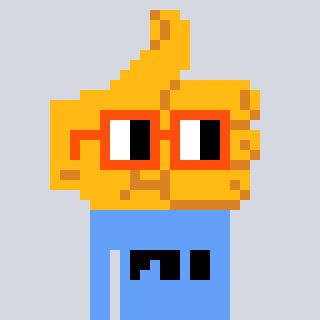
a pixel art character with square orange glasses, a thumbsup-shaped head and a blue-colored body on a cool background